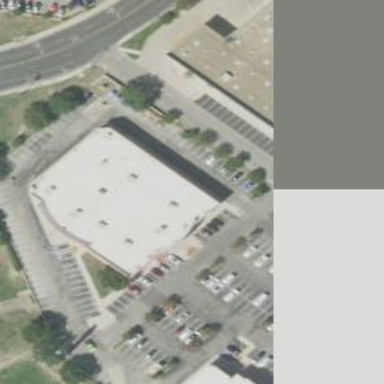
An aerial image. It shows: Retail building.